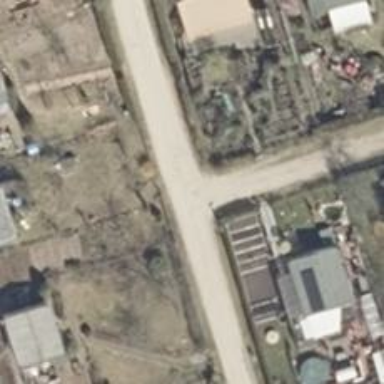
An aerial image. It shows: Service road with pebblestone surface leading to allotments.